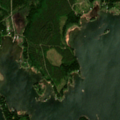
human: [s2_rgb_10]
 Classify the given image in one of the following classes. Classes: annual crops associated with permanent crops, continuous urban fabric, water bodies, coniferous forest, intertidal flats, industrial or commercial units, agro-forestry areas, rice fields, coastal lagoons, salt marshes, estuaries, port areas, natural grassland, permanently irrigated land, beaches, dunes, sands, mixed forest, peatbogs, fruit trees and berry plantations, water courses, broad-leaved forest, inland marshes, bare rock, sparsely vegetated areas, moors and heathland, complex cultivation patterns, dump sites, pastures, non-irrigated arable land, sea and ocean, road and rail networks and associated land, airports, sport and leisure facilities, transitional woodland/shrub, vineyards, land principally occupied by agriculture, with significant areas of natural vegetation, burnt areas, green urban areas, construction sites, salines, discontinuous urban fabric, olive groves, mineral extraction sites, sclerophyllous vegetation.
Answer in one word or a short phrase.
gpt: coniferous forest, mixed forest, transitional woodland/shrub, sea and ocean